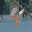
Label: 4